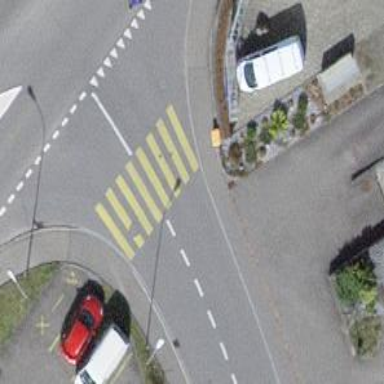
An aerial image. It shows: Marked road crossing.